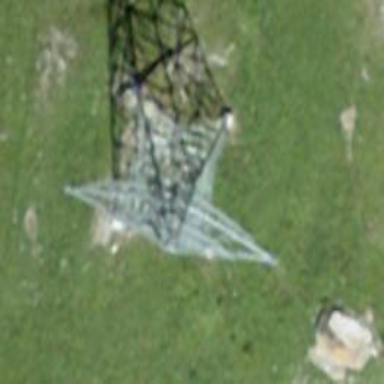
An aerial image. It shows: Towering power structure.